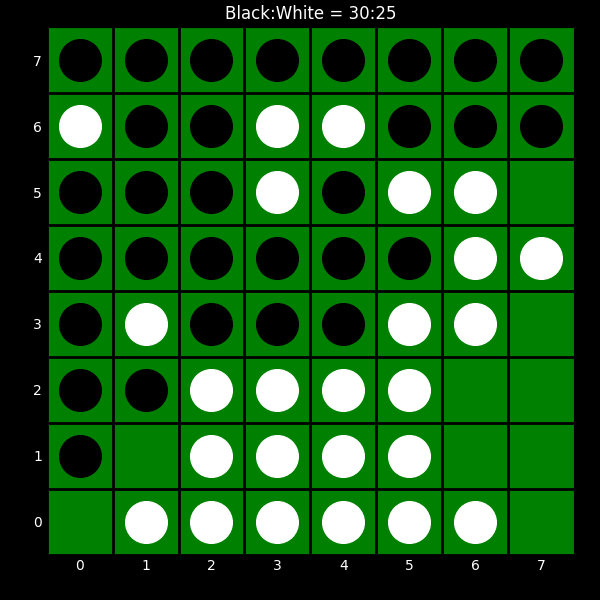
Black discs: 30
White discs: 25